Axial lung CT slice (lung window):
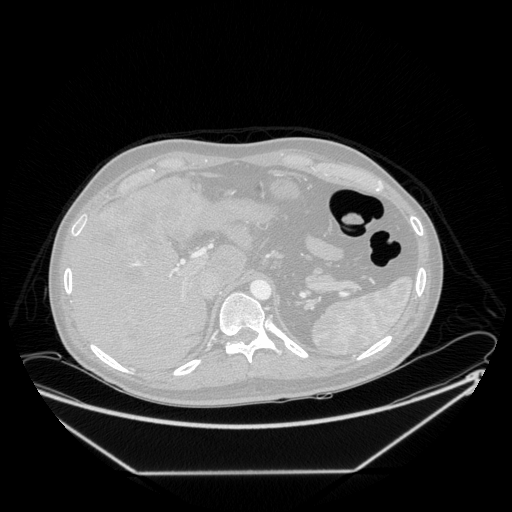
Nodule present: no